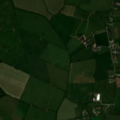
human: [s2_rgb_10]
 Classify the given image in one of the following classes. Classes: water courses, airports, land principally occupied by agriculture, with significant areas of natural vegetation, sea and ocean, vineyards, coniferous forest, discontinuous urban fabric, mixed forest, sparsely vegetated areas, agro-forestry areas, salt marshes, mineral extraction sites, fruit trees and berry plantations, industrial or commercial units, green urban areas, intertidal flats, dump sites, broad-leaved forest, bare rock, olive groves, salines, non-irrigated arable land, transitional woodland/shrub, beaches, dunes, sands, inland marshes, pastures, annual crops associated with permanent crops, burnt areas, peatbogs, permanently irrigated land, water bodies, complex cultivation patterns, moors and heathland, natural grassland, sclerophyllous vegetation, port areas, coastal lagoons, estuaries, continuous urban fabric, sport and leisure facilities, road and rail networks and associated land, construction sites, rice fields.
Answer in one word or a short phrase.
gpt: pastures